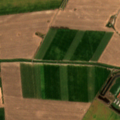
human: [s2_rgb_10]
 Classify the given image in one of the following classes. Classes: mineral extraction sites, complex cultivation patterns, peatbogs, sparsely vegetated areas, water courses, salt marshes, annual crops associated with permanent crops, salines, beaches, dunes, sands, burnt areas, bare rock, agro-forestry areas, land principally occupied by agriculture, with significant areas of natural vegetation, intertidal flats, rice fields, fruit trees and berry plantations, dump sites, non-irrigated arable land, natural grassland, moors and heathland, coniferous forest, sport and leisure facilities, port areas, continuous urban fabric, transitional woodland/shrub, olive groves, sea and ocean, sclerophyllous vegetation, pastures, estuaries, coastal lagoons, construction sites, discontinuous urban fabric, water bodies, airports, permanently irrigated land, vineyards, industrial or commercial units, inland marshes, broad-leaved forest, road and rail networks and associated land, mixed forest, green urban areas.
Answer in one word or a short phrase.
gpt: industrial or commercial units, non-irrigated arable land